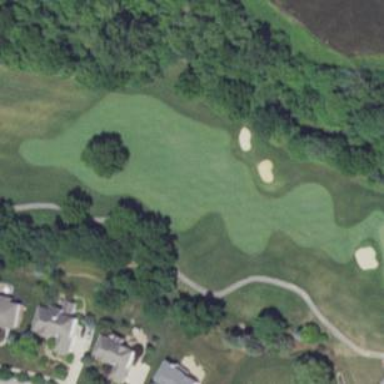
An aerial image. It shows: View of golf hole.